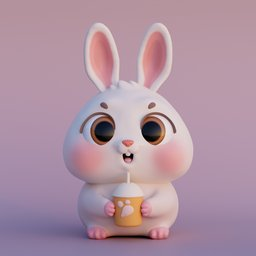
Label: decoration